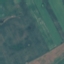
Land use / land cover class: AnnualCrop